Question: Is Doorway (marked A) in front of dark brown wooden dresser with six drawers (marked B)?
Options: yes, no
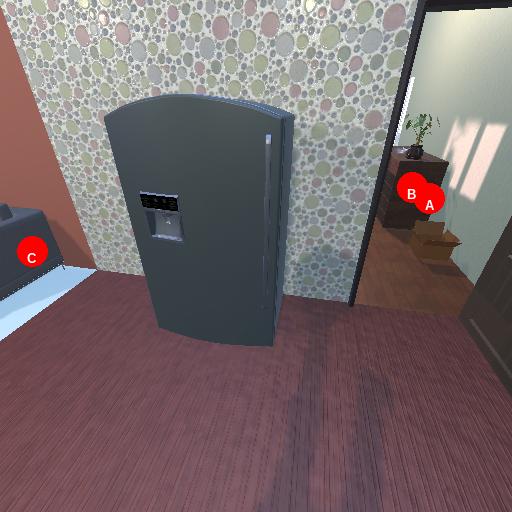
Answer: yes